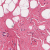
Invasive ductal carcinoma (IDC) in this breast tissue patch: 0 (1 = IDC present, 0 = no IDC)